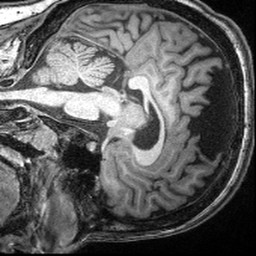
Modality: T1w
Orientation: sagittal
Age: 13
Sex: male
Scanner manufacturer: siemens
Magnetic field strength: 3 T
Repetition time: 2.4 s
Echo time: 0.00374 s